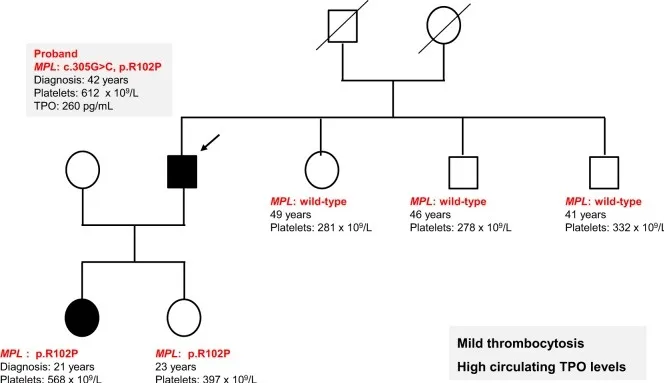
Heterozygous MPL R102P mutation induces a mild thrombocytosis with high thrombopoietin (TPO) levels. Pedigree from a family harboring a mild thrombocytosis with platelet counts around 600 x 109/L. The proband indicated by an arrow was diagnosed at 42 years old and one of her daughter was 21 years old. MPL was sequenced and a heterozygous MPL R102P mutation was identified. TPO levels were found elevated 119 and 260 pg/mL. Another daughter presented a high TPO level 131 pg/mL but without disease.
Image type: pathology (immunostaining)